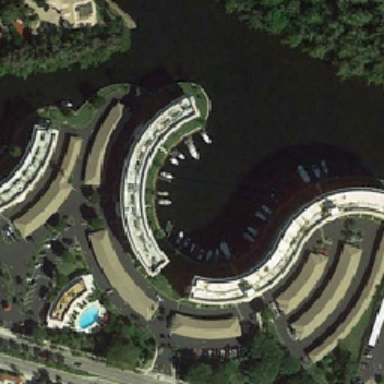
The building with pools is near the boat by boat .